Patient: sex M, age 60
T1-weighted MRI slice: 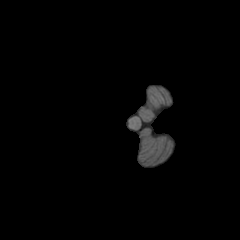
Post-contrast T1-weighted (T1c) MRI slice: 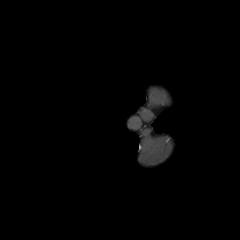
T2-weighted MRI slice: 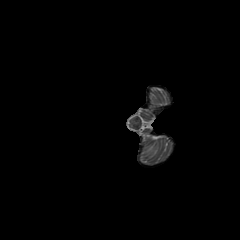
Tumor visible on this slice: no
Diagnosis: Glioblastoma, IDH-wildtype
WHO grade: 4